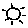
Label: sun